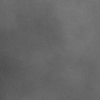
Atmospheric dust classification: dusty